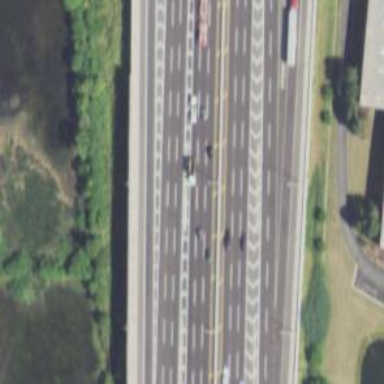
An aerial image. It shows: Asphalt motorway link.